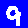
Digit: 9